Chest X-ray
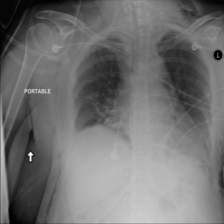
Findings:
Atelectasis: positive
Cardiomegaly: negative
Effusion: negative
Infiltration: positive
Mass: negative
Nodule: negative
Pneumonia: negative
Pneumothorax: negative
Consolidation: negative
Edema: negative
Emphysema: positive
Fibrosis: negative
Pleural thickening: negative
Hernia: negative